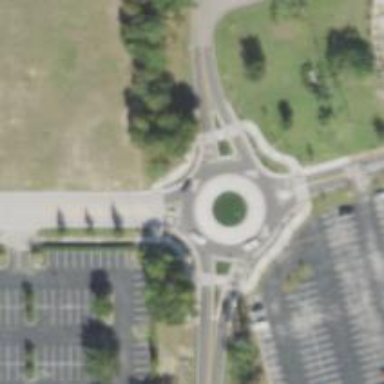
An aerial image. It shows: Tertiary road leading to roundabout.